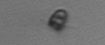
Label: Pyramimonas